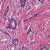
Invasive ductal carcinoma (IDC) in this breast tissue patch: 1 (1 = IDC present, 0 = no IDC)